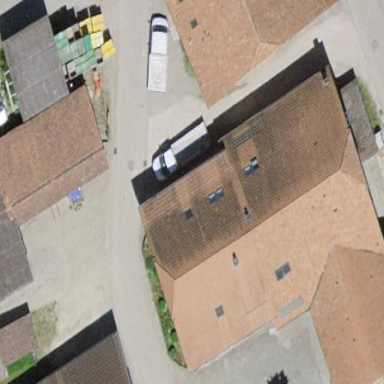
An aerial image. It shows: Farm building.